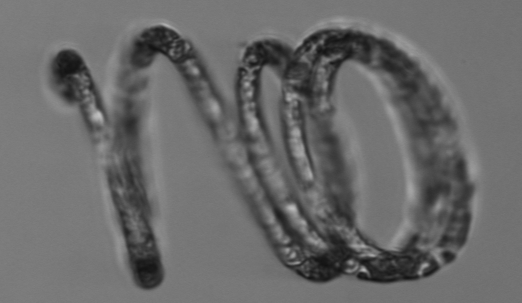
Label: Guinardia_striata